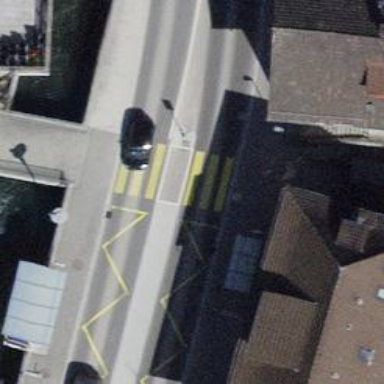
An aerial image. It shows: Uncontrolled zebra crossing with marked island on the road.